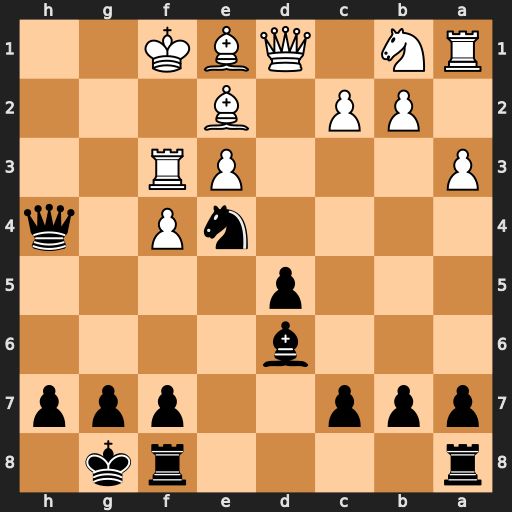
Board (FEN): r4rk1/ppp2ppp/3b4/3p4/4nP1q/P3PR2/1PP1B3/RN1QBK2
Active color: b
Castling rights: -
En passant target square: -
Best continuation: Qh1#